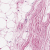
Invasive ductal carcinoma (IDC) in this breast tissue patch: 0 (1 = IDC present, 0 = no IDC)